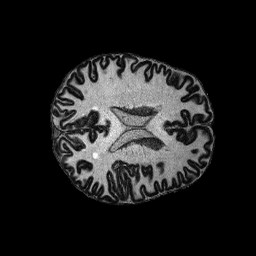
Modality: MP2RAGE
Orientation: axial